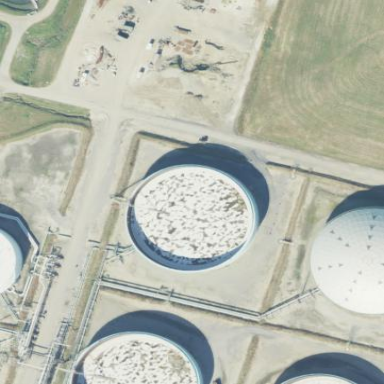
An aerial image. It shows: Storage tank which is man-made.